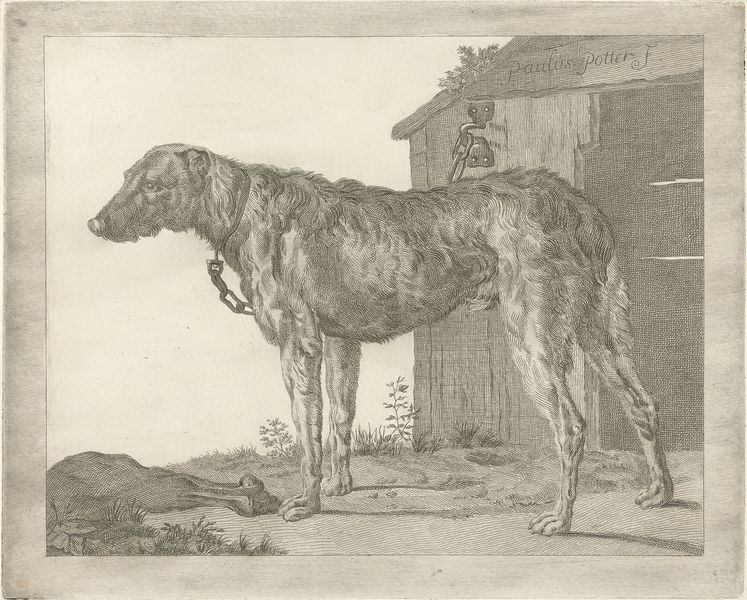
Titel: Hond
Künstler: Pieter de Mare
Standort: Amsterdam
Institution: Rijksmuseum
Schlagwörter: white, black, collar, dark, gray, grey, nose, painting, portrait, print, wooden, woodcut, profile, wood, sad, food, sky, ear, head, house, eyes, feet, male, grass, plants, drawing, black and white, texture, paul, shadow, coat, fur, dog, etching, leash, sketch, tail, dead, leaves, ink, signature, large, pencil, animal, legs, god, paw, paws, pen and ink, mammal, simple, plate, shelter, pet, kill, bone, hund, weeds, barn, hound, ruff, lock, chicken, sadness, chain, hunt, toes, chained, nails, name, meat, muzzle, hungry, paulus, potter, weed, canine, docked, starve, wolfhound, paulus potter, paulis potter, doghouse, kennel, fastener, setter, haps, chained to kennel, animal lying down, pointed nose, windhund